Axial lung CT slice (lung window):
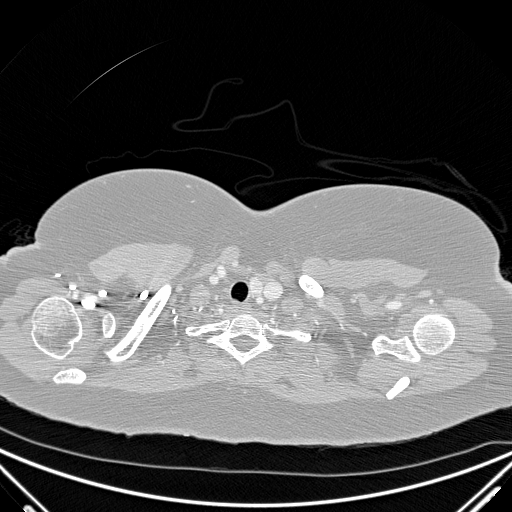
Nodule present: no